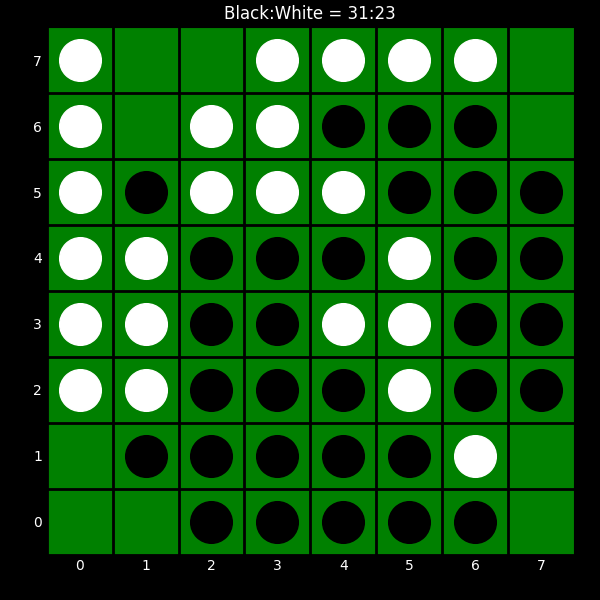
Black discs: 31
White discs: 23